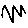
Label: zigzag